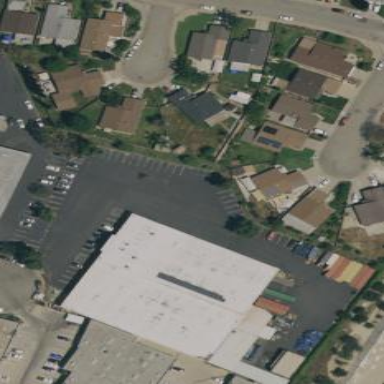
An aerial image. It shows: Warehouse.